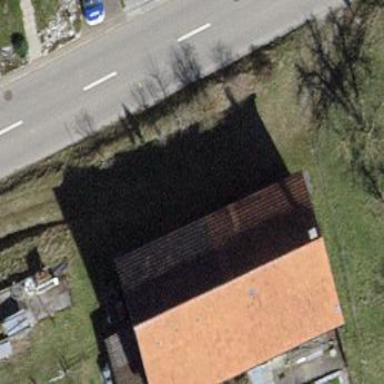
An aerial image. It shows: Gabled building.